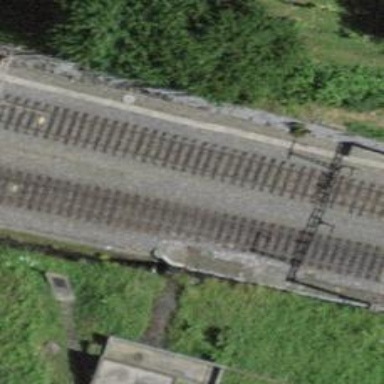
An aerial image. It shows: Railway with electrified contact lines.